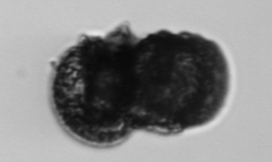
Label: pollen